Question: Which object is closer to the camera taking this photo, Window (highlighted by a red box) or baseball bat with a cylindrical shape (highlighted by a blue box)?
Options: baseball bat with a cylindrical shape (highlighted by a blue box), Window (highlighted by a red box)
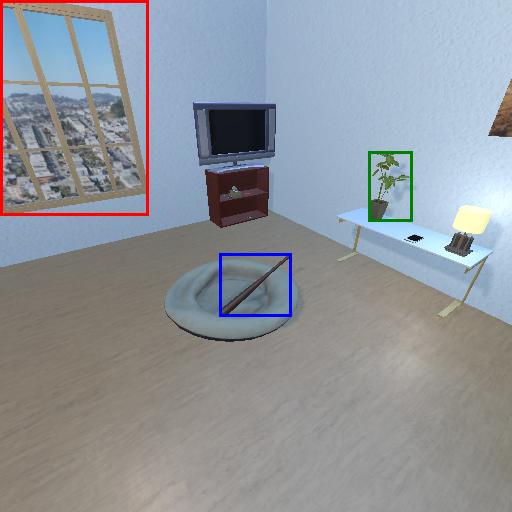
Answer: baseball bat with a cylindrical shape (highlighted by a blue box)